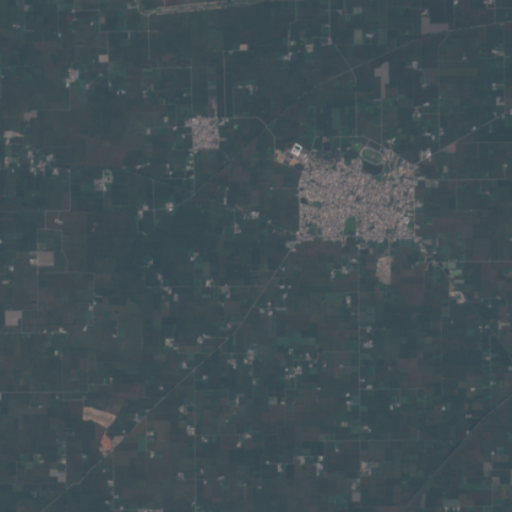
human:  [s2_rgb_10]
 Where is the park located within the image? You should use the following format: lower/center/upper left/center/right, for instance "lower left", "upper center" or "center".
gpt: The park is located in the upper right of the image.
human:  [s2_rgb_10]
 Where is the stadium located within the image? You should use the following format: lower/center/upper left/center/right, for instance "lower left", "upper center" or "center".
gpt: The stadium is located in the upper right of the image.
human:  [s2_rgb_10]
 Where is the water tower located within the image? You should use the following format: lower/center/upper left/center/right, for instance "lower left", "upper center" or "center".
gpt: The water tower is located in the center right of the image.
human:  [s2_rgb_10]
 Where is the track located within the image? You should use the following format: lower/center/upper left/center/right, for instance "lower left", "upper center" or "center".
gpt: There is no track in the image.